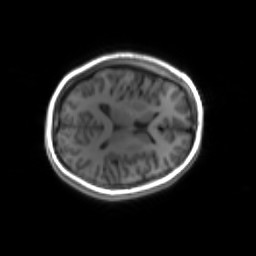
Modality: inplaneT1
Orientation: axial
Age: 23
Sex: female
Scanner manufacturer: siemens
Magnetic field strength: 3 T
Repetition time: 1.2 s
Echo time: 0.00251 s